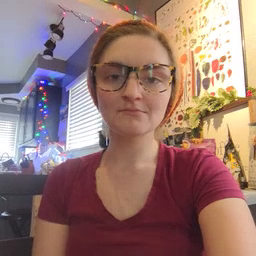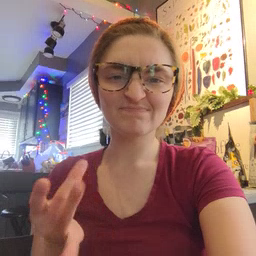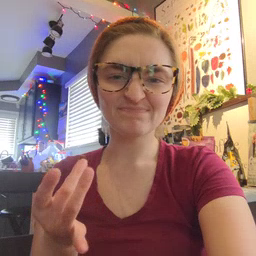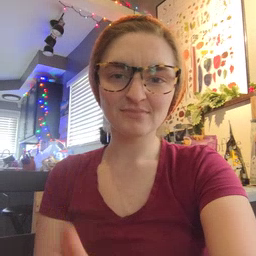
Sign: sticky